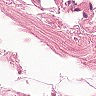
Metastatic tissue present: no